Interaction volume radius: 10 \u00c5
Interaction volume height: 15 \u00c5
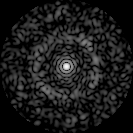
Disorder parameter: 0.8145